Question: In my iPhone app, I need to display date in 'yyyy/MM/dd' format as show in beloow image

but in iPhone Date picker it is in the format of which is not in uniform for my application
I tried with changing the local values (with different country regions) of the Date picker but no use it still in the default format.
How can I Change the date format on Date picker as per my requirement?
Any help is appreciated.
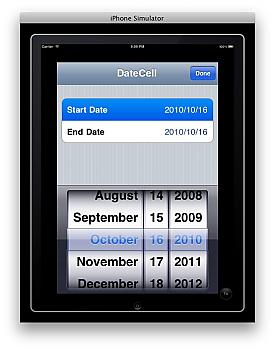
Answer: In Apple's documentation they specified that in 'UIDatePickerModeDate'. The 'DatePicker' displays months, days of the month, and years. The exact order of these items depends on the 'locale' setting. An example of this mode is <URL> for more info.
So if you want to do it yourself you could create your own 'UIPickerView' with the values you want.